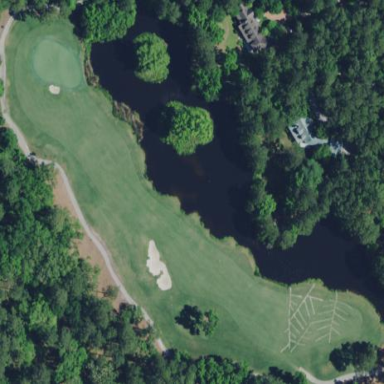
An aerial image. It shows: Area of rough grass used for golf.